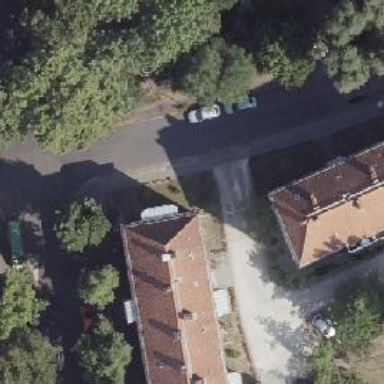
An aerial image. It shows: Concrete driveway.